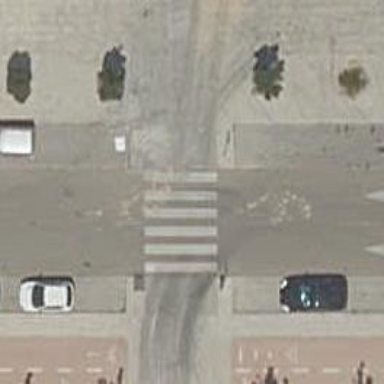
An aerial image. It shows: Uncontrolled road crossing.